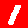
Digit: 1